Question: I've been asked to make an expression evaluator using , and .
Here's the :
'''
<cond> - <termb> [OR <termb>]*
<termb>-<factb>[AND <factb>]*
<factb>-<expr> RELOP <expr> | NOT <factb> | OPAR <cond> CPAR
<expr> - [PLUS | MINUS] <term> [(PLUS <term>) | (MINUS <term>)]*
<term> - <termp> [(MULT <termp>) | (DIV <termp>) | (REM <termp>)]*
<termp> - <fact> [POWER <fact>]*
<fact> - ID | NUM | OPAR1 <expr> CPAR1
----TERMINALS----
ID - ("A" | ... | "Z" | "a" | ...| "z") [("A"| ... | "Z" | "a" | ...| "z" | "0" | ... | "9")]*
NUM - ("0" | ... | "9") [("0" | ... | "9")]*
OPAR - "("
CPAR - ")"
OPAR1 - "["
CPAR1 - "]"
RELOP - EQ | NEQ | GT | GE | LT | LE
EQ - "= ="
NEQ - "!="
GT - ">"
GE - ">="
LT - "<"
LE - "<="
POWER - "^"
DIV - "/"
REM - "%"
MULT - "*"
MINUS - "-"
PLUS - "+"
AND - "and" or "&&"
OR - "or" or "||"
NOT - "not" or "!"
'''
The assignment is:
> The goal of the project, based on Composite, Recursive Builder and
Interpreter, is to get a conditional expression, do a syntax analysis
and build its composite tree. Starting from the tree, you've got to
evaluate the result of the condition, based on an external context
(read from a properties file) that contains the value of the internal
variables
Now, the first thing that I noticed is that uses a structure, so it seemed a good idea to extend my structure with an method.
I've asked around, but I've been told that this is not the way to do the assignment.
Seems like I've got build the tree, starting from the one (which is quite nonsens for me, as I've already got a tree to work with!).
So I've built my tree using + , it recognizes the input and it build the tree without any kind of problem.
But the question is : how do I apply to my structure?
Here's my class diagram (something is Italian but it's quite understandable)

If I got it right, uses a class for each grammar rule, so I've got to make a class, then a and so on.
But ho do I link them to my composite?
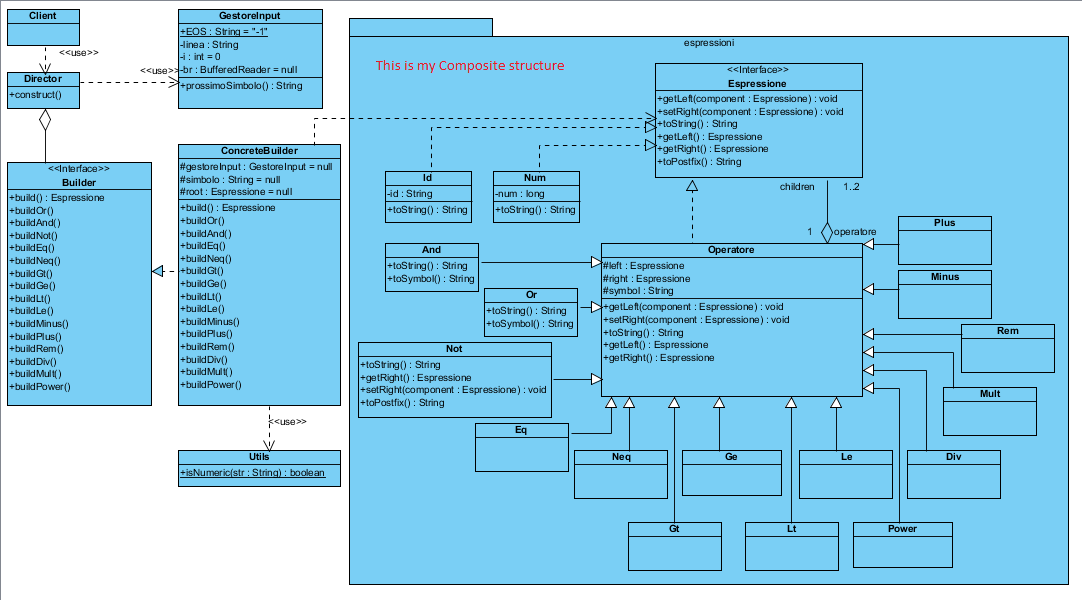
Answer: Not sure why you were told not to use the same tree structure. I think I would add an evaluate() method to my expression interface. It makes sense to me. An expression should know how to evaluate itself.
I would say that your current expression interface exposes too much (such as operands). As a client of expression, I should only need to 1) invoke it and 2) read the result and I guess maybe 3) have it print. Actually, i would prefer using toString() over directly printing.
You probably already noticed but not all expressions take 2 operands (such as NOT or NEGATE). This already creates a sort of discrepancy with your interface. I would simplify it to:
'''
public interface Expression {
int evaluate();
}
'''
Then each one of your operations and terminals knows how to evaluate itself (and convert itself to a string).
So I could have concrete operations like:
'''
public class Terminal implements Expression {
private final int value;
public Terminal(int value) { this.value = value; }
public int evaluate() { return value; }
public String toString() { return String.valueOf(value); }
}
public class Add implements Expression {
private final Expression left;
private final Expression right;
public Add(Expression left, Expression right) {
this.left = left;
this.right = right;
}
public String toString() {
return left.toString() + " + " + right.toString();
}
// leave the rest for you
}
'''
Now I can build the tree pretty easily
'''
Expression expr = new Add(new Terminal(1), new Subtract(new Terminal(2), new Terminal(3)));
int result = expr.evaluate();
System.out.print(expr.toString() + " = " + result);
'''
And I don't even need direct access to individual operands.